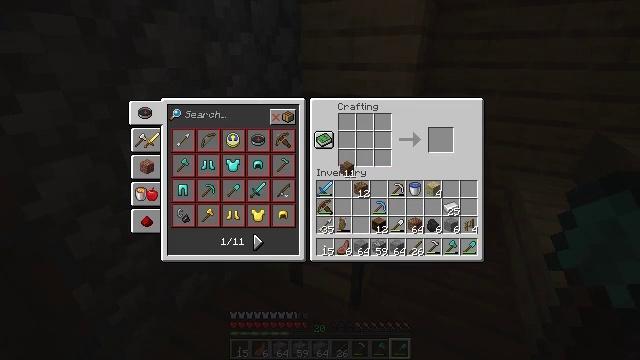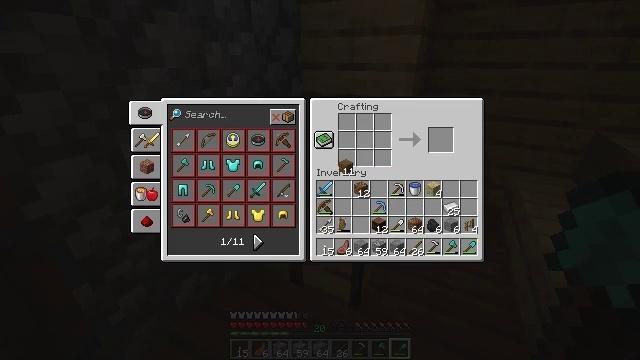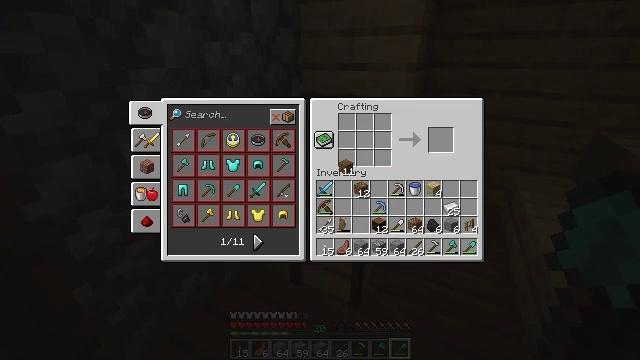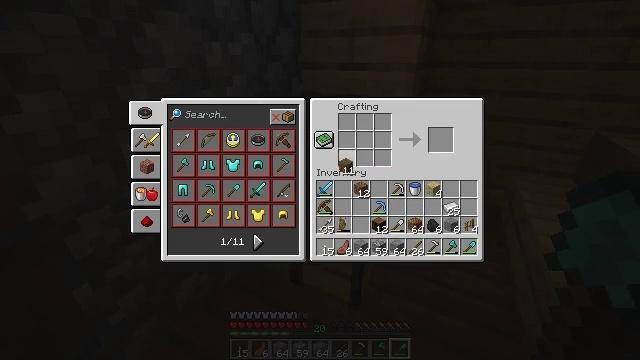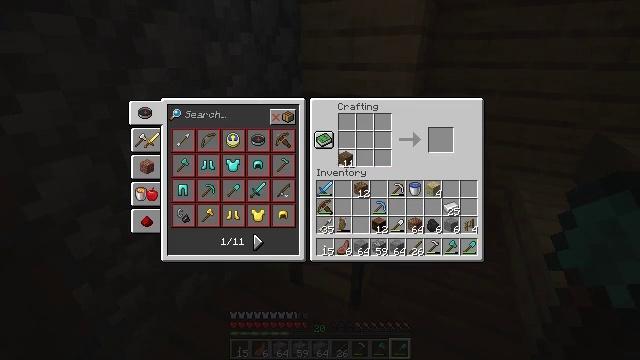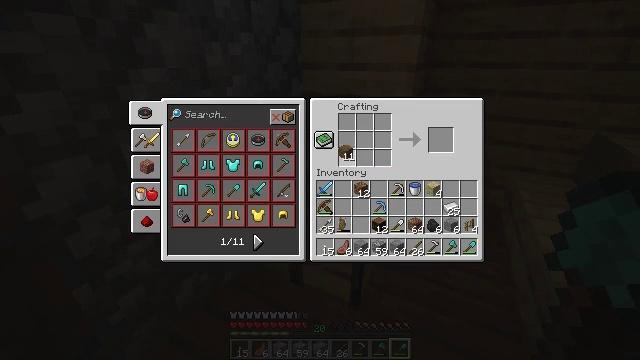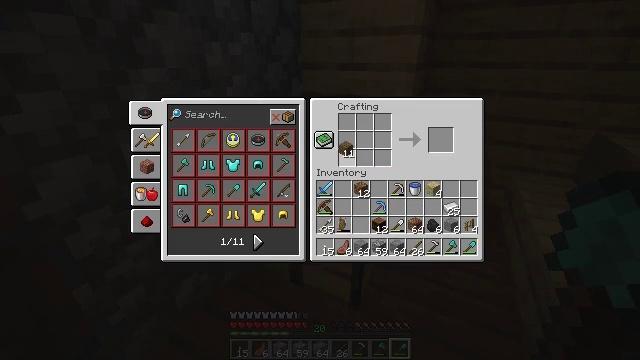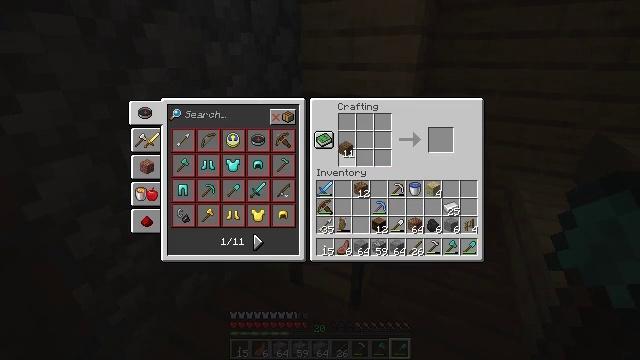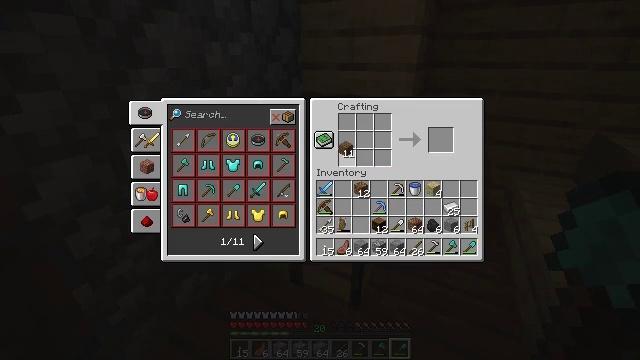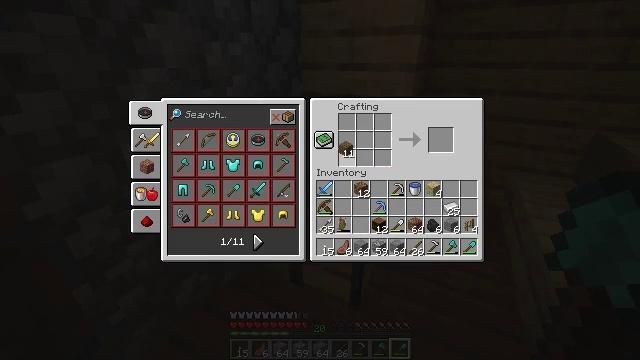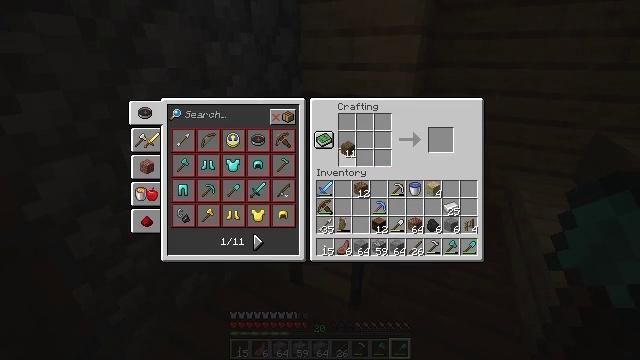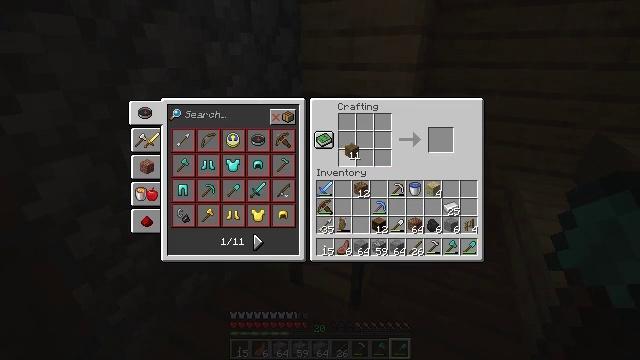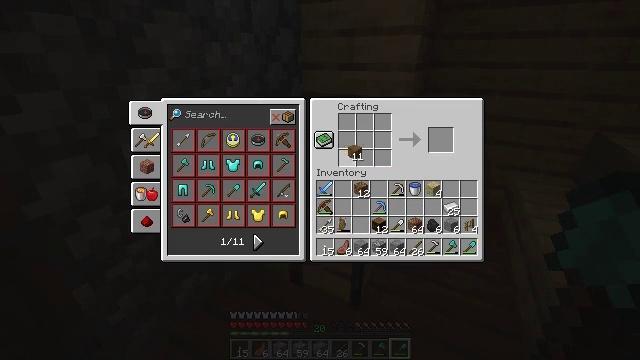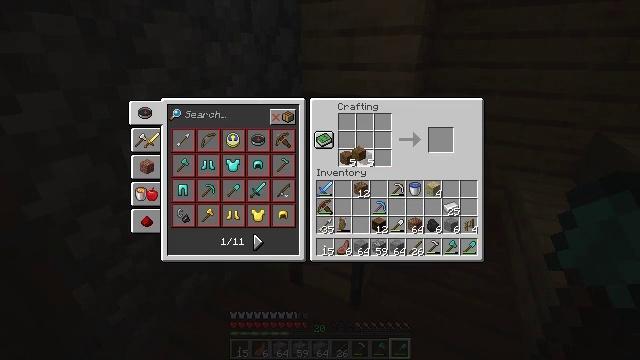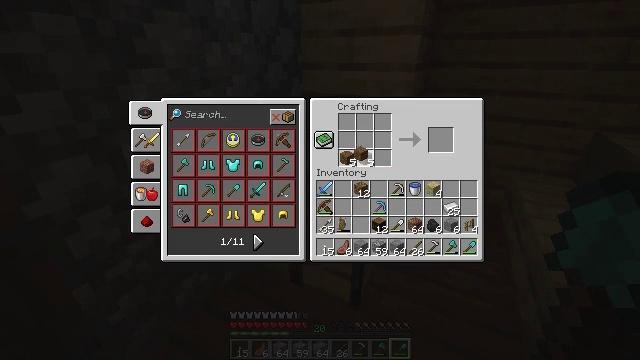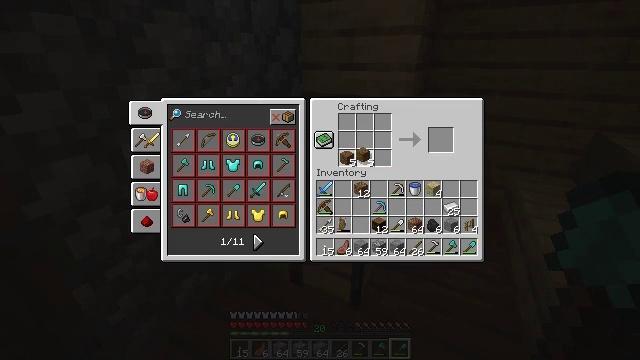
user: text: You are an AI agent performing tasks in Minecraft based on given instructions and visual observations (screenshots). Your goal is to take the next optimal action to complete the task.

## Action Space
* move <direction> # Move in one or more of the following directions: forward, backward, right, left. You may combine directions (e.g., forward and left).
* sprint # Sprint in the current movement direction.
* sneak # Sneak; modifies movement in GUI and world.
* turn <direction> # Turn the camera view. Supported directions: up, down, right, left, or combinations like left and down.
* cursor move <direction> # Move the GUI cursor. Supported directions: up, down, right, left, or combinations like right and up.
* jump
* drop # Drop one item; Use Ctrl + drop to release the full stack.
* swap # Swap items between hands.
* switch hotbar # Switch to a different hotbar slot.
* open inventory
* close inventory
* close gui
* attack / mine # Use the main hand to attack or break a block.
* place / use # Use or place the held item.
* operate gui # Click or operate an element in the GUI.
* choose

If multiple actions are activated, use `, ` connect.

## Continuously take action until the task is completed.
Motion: motion action
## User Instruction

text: Make a spruce pressure plate at the crafting table.
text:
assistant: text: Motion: no_op
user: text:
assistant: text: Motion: no_op
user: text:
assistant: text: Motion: no_op
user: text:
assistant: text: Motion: cursor move up
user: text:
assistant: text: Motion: cursor move up
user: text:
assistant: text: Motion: no_op
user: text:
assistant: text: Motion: no_op
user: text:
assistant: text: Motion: operate gui
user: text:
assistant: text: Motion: operate gui
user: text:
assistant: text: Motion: operate gui
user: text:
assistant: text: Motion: operate gui
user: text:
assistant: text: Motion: operate gui
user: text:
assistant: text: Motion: operate gui
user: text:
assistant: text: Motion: operate gui
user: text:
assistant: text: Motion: operate gui
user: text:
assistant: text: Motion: operate gui
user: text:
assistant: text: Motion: operate gui
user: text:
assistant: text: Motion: operate gui
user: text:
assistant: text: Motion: operate gui
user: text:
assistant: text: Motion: no_op
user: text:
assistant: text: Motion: no_op
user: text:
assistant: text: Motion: no_op
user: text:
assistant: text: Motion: cursor move down
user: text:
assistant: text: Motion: cursor move down
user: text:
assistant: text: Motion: cursor move down
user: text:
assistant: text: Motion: no_op
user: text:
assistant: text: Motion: no_op
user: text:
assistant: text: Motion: operate gui
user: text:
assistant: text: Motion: operate gui
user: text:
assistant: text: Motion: no_op